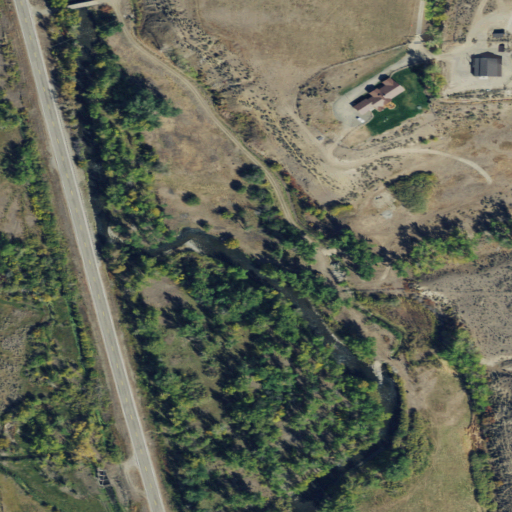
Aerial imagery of valley in Idaho named Big Dry Gulch containing pasture, shrub, herbaceous wetlands, grassland, low intensity development, evergreen forest, open development, and medium intensity development